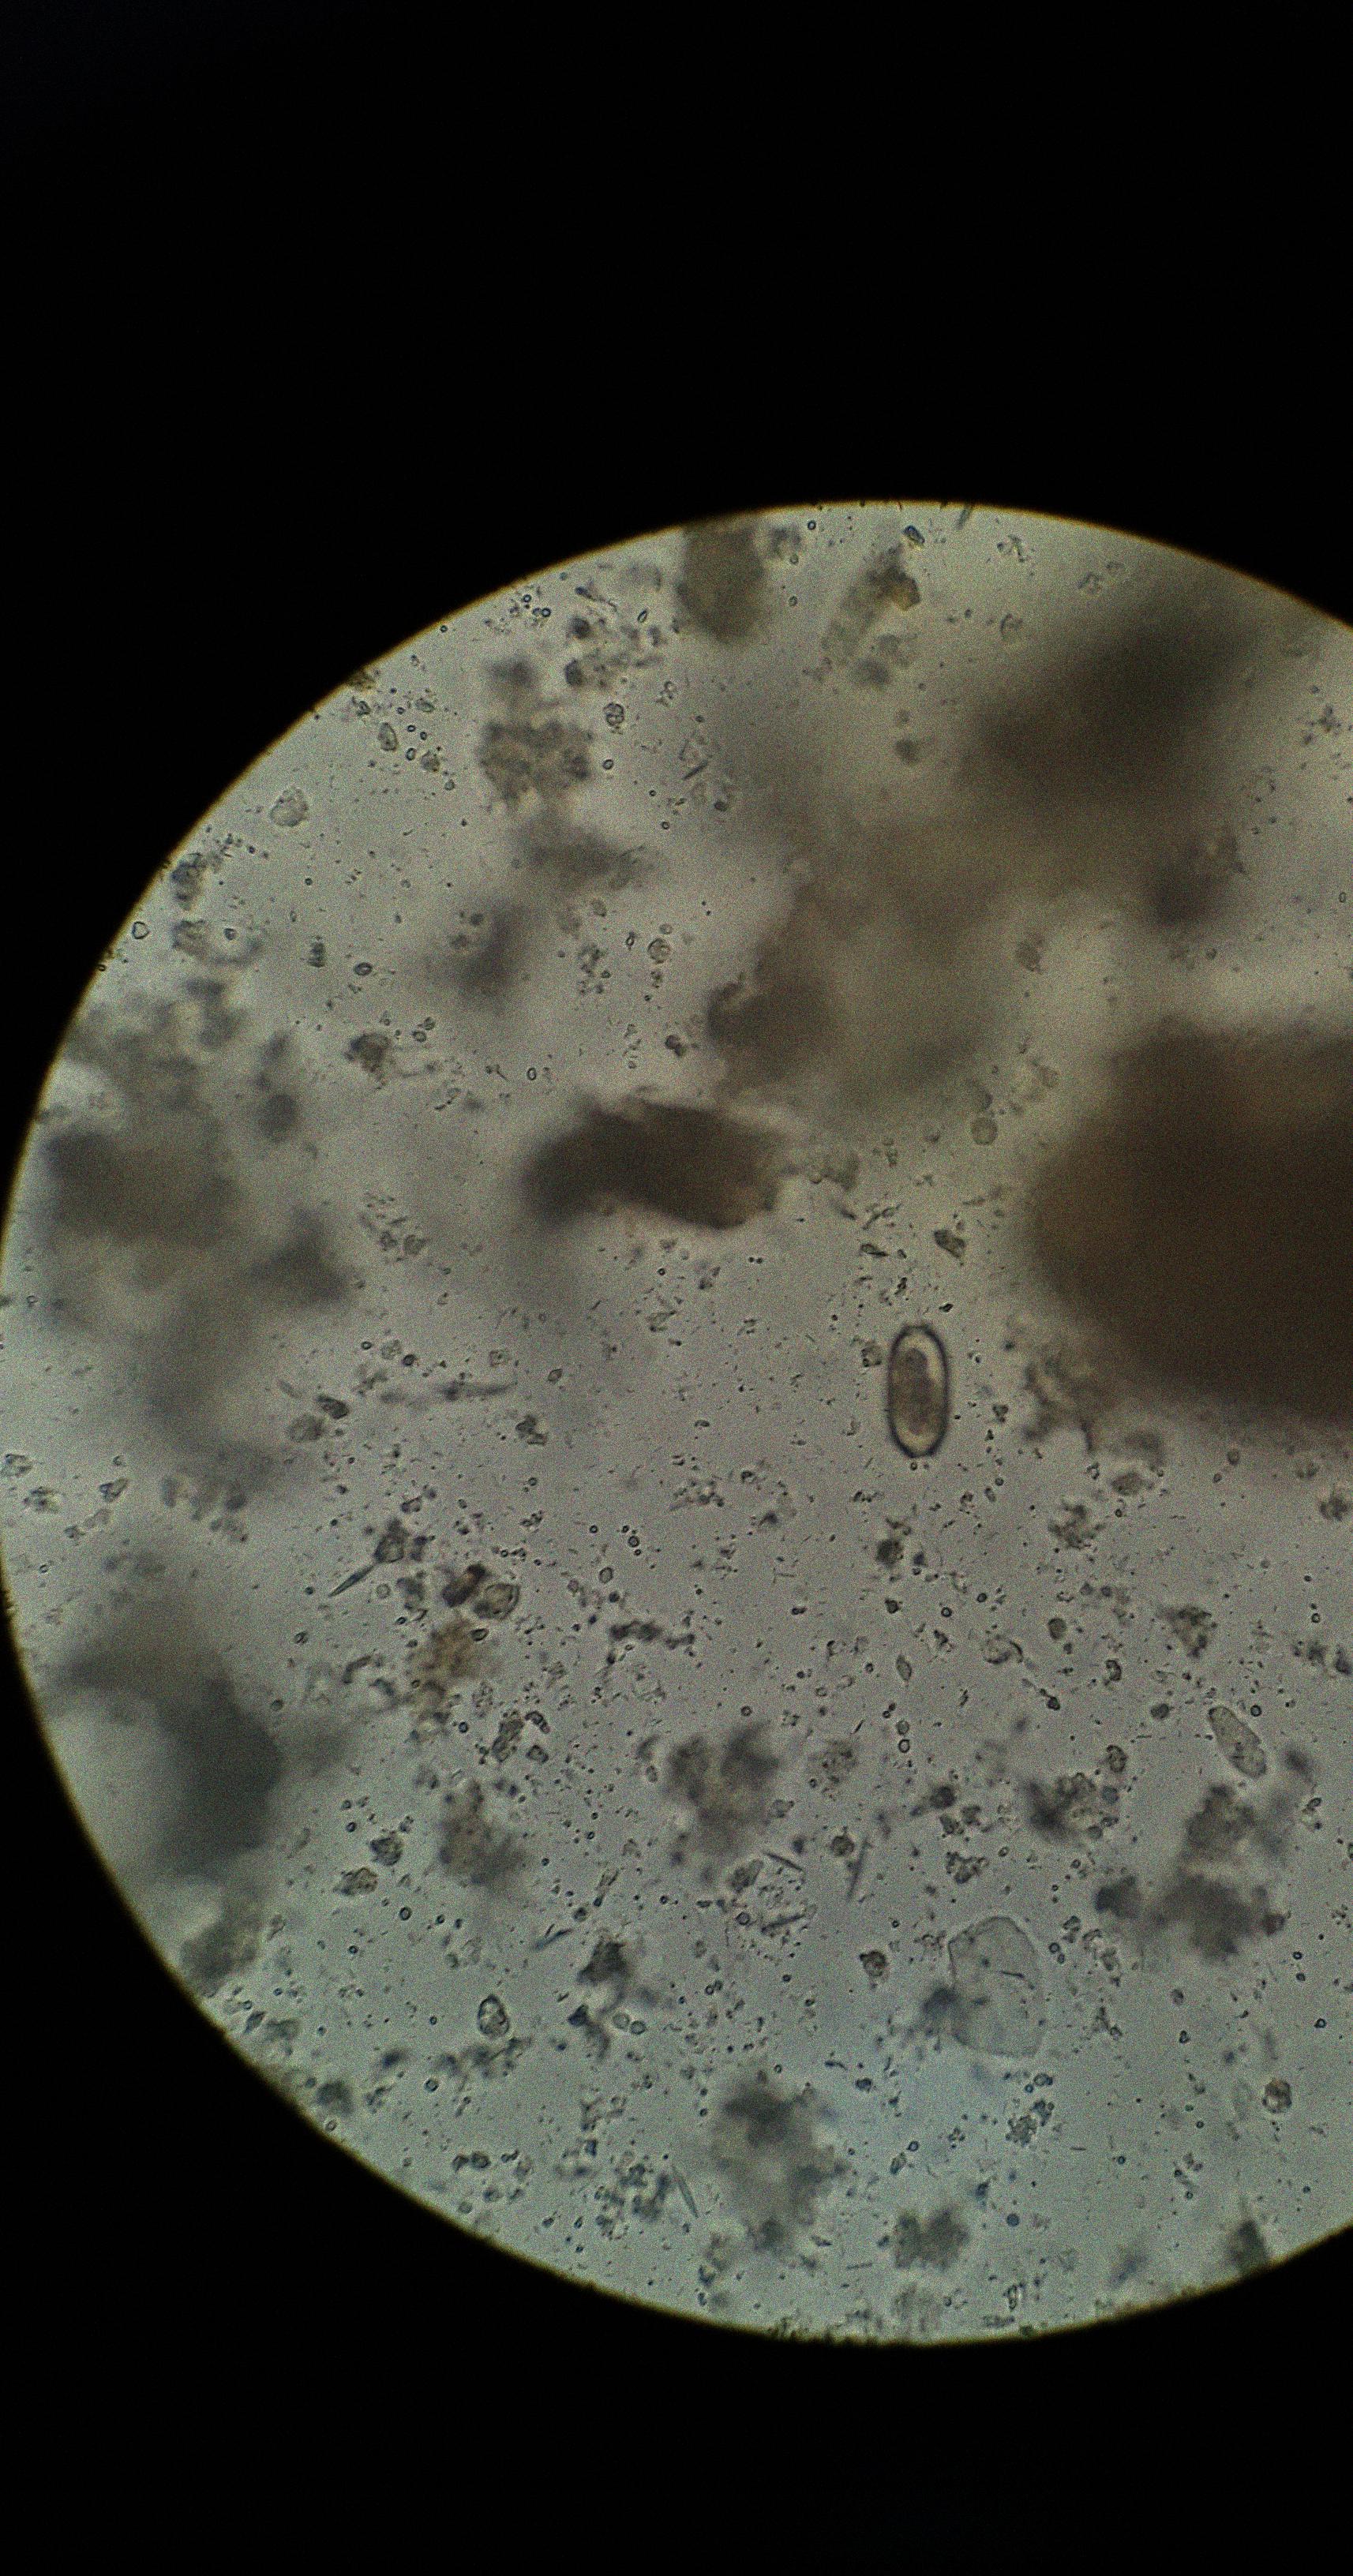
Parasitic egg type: Capillaria philippinensis